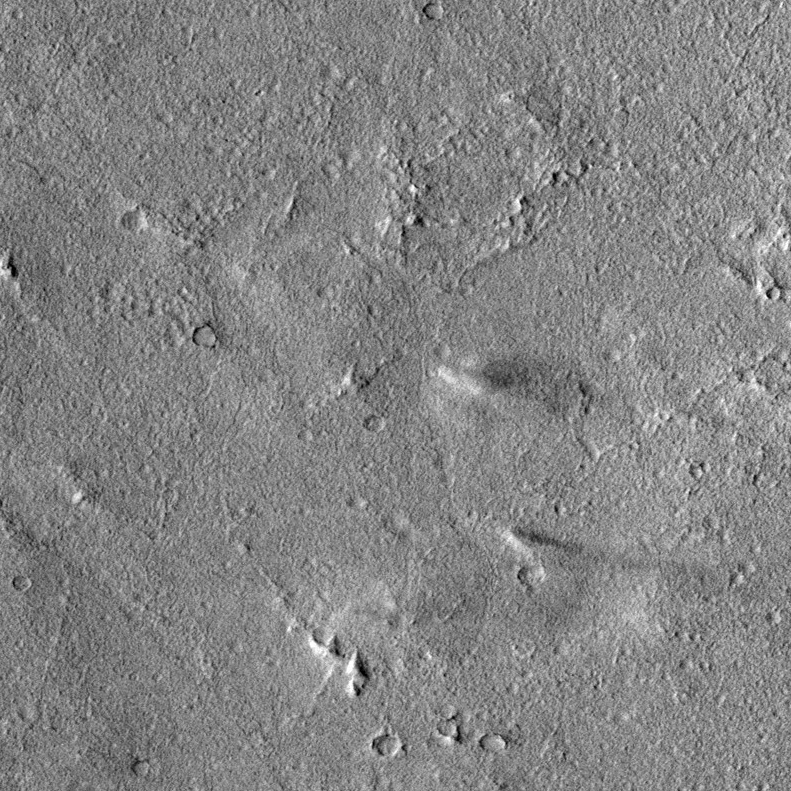
Label: dustdevil, dustdevil